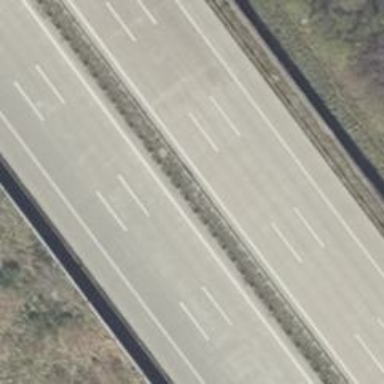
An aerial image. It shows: Motorway with concrete surface.